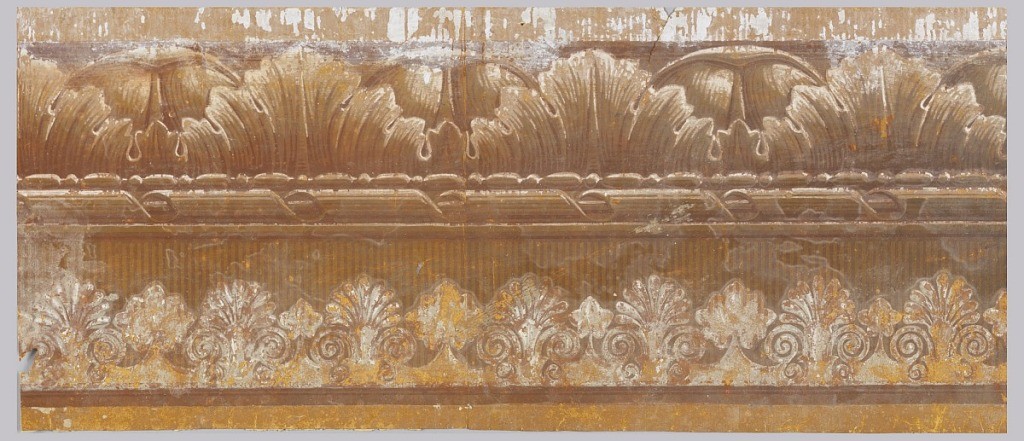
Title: Border
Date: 1800–1825
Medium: Block-printed on handmade paper
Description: Border containing anthemions, acanthus, dentils, bead and reel and wrapped cable motifs. Printed in brown, grey and ochre.

H#384